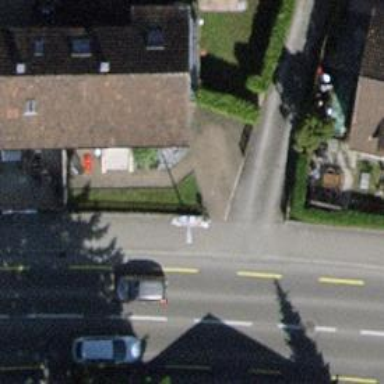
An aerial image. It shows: Residential road with compacted surface.